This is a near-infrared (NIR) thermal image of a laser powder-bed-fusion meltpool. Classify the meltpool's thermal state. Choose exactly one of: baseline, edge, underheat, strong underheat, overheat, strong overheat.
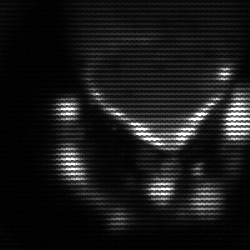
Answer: edge